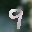
Label: 9